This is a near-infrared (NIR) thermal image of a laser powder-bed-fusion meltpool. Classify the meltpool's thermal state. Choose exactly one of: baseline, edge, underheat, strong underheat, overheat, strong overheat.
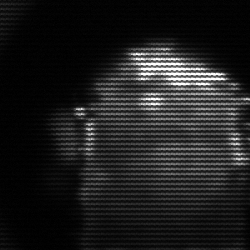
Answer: baseline